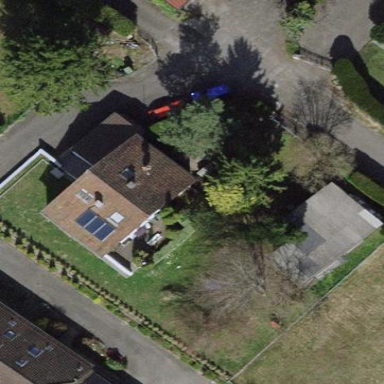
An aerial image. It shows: Garden surrounded by fence.